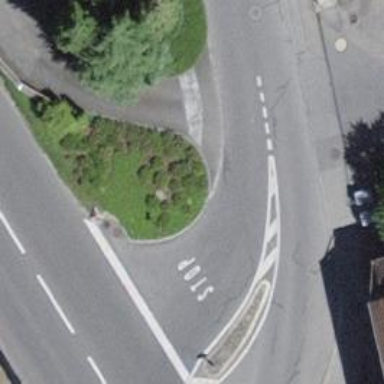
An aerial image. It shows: Residential road with sidewalk on the left side.